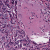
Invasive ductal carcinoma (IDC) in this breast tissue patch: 1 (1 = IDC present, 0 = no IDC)